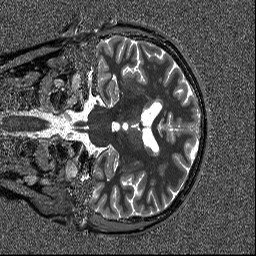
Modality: T1map
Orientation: coronal
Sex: female